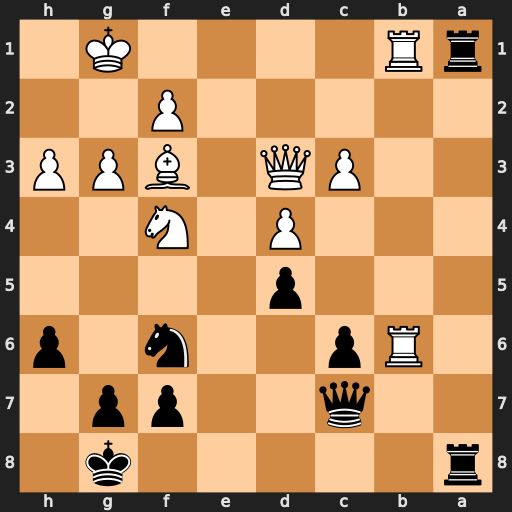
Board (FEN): r5k1/2q2pp1/1Rp2n1p/3p4/3P1N2/2PQ1BPP/5P2/rR4K1
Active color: b
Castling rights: -
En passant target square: -
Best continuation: Qxb6 Rxa1 Rxa1+